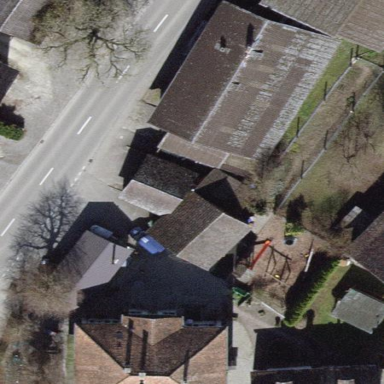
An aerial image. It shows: Barn.